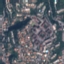
Land use / land cover: Residential